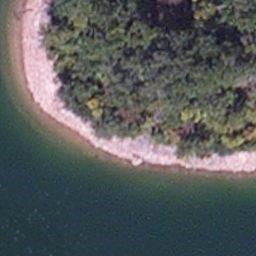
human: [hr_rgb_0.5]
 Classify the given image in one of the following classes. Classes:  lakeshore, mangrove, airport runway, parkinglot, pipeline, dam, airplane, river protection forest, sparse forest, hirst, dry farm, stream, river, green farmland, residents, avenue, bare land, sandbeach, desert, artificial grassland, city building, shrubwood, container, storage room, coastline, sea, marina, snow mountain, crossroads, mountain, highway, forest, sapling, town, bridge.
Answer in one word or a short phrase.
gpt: lakeshore